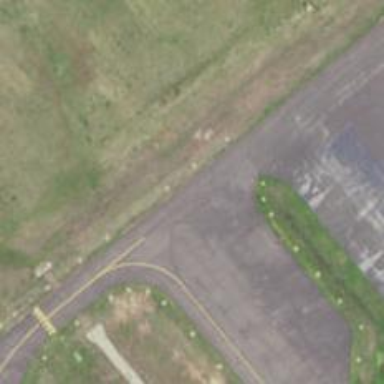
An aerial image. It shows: Image of taxiway at airport.